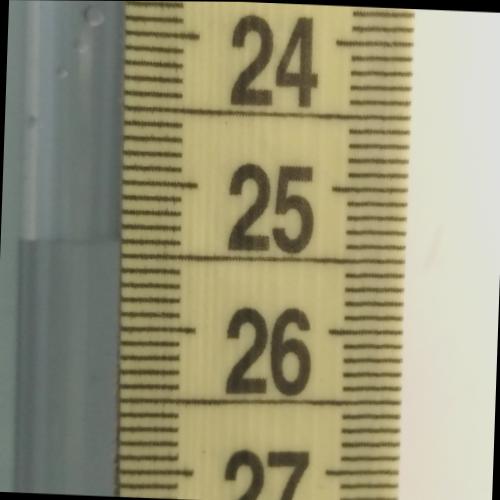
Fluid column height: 25.4 cm